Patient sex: F
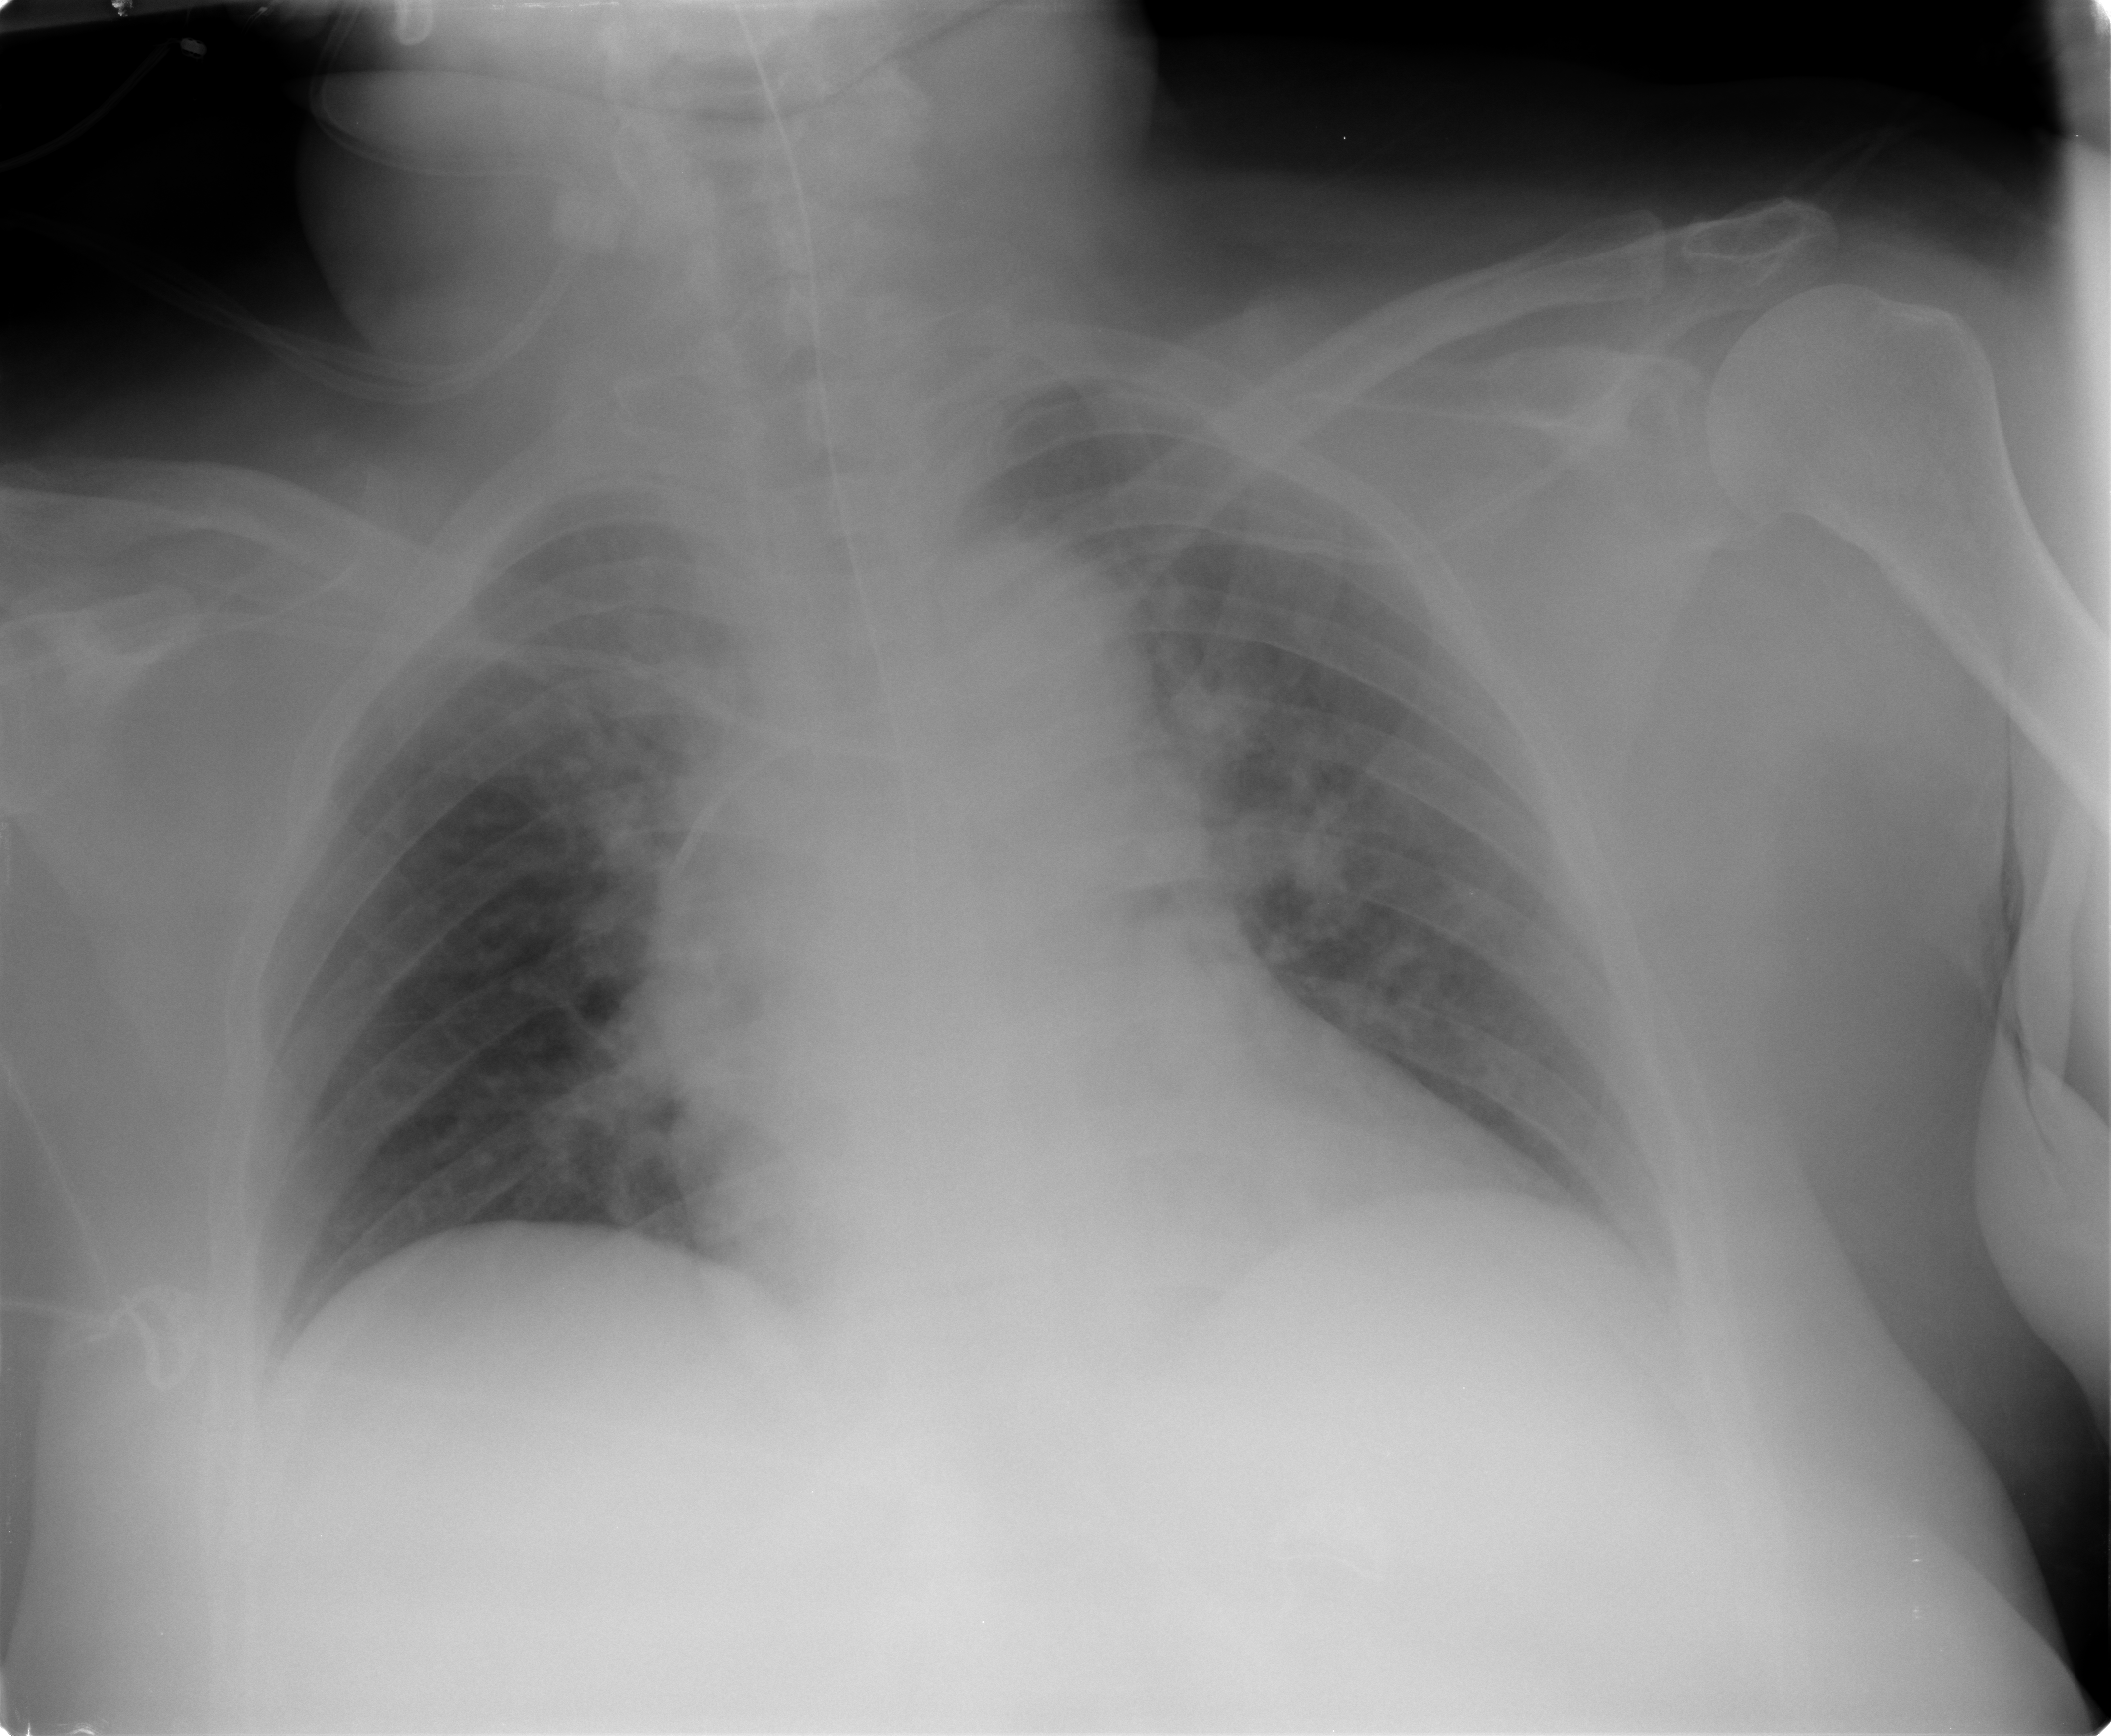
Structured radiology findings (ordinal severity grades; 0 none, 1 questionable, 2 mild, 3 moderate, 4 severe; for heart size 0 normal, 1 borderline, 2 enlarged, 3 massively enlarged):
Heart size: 0
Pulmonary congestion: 2
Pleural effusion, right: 0
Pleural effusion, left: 0
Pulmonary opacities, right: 2
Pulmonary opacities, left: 0
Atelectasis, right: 0
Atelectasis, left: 0